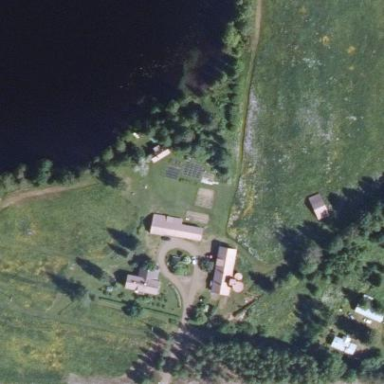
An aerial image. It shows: Farmyard area.